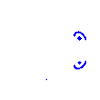
Particle: proton